Interaction volume radius: 10 \u00c5
Interaction volume height: 15 \u00c5
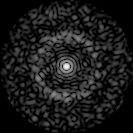
Disorder parameter: 0.8258